Question: I have been searching for a solution to this and have been striking out.
I have a JQM/Phonegap app that has a search bar in a Fixed position header. OnKeyup, it hits my API and returns results in a listview that is dynamically created and refreshed.
What my issue is, is that although it looks fine in Chrome when I am testing it, once I build it in phonegap and test on the phone, when you click in the search bar, there's an overlay on the box. Once you scroll through the results, this overlay moves both up and down, depending on your scroll.
I can provide code, but it's really only showing when I build it and test on Android. (4.0.4)
I have tried adding 'data-tap-toggle="false"' to the header and moving the search bar down to the "content" area and changing it to a 'data-filter="true"' UL, with both options, I still get the "bouncing" search input.
Any other thoughts? I've attached an example of how it's looking on the Android.
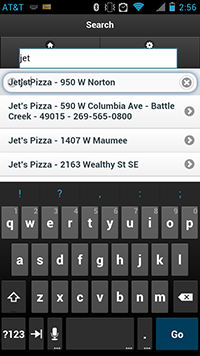
Answer: Another solution I found was to implement iscrollview <URL> iscrollview is basically a library that integrates iscroll and jquery and it does all the nasty lifting for you.
After implementing this, the "bouncing" of the search box went away. YAY